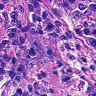
Metastatic tissue present: yes